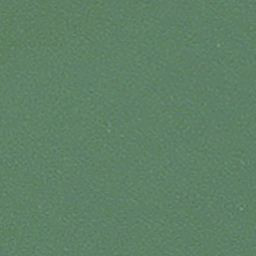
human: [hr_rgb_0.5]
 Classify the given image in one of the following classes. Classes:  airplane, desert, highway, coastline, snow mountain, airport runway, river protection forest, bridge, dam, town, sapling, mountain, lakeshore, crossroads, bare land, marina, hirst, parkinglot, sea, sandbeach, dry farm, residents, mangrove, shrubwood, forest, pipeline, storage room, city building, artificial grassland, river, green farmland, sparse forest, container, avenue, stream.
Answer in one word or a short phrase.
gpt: sea